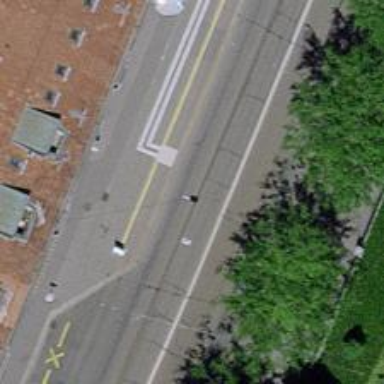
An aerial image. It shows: Tram stop for public transport.